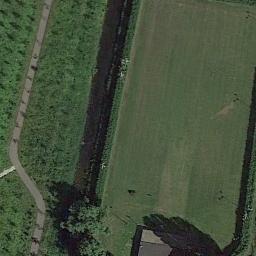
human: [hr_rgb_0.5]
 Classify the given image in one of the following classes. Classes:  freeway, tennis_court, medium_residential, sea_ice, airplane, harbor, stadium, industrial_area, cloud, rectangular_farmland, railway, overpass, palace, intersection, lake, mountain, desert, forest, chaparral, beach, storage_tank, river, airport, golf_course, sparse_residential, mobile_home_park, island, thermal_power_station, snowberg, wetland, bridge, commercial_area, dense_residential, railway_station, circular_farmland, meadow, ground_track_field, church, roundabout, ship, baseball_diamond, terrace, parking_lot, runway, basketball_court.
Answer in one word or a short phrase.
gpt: meadow